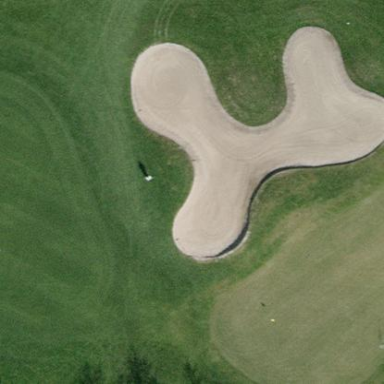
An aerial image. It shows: Golf bunker filled with sandy terrain.